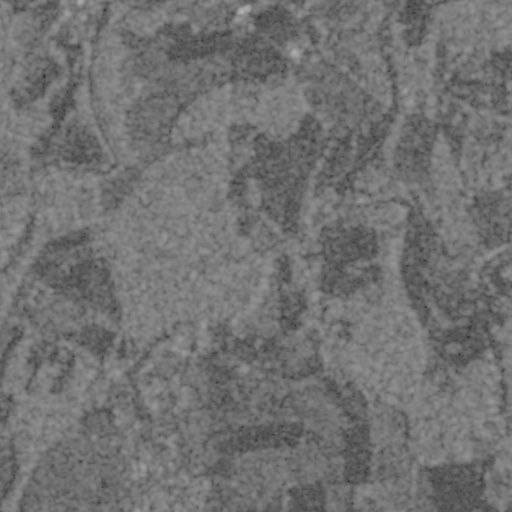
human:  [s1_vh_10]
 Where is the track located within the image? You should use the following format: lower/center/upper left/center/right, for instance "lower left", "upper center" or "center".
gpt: The track is located in the upper left of the image.
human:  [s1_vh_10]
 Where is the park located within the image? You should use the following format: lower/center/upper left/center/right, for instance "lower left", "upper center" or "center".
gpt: There is no park in the image.

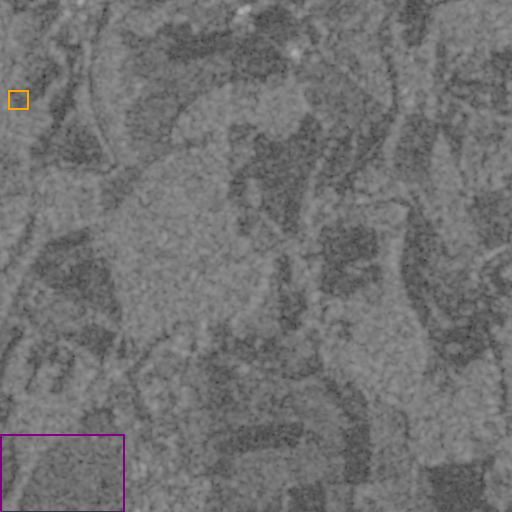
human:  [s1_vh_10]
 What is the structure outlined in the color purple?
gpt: The structure outlined in purple is a crop field.
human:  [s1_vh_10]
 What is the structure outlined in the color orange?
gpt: The structure outlined in orange is a park.
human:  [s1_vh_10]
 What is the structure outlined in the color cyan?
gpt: There is no cyan outline.